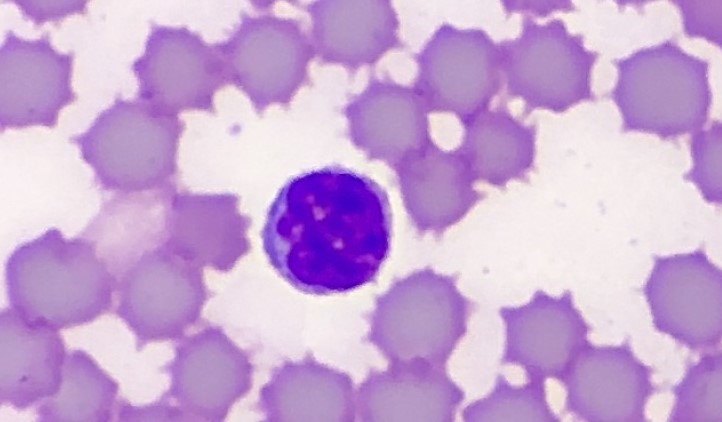
White blood cell type: Lymphocyte